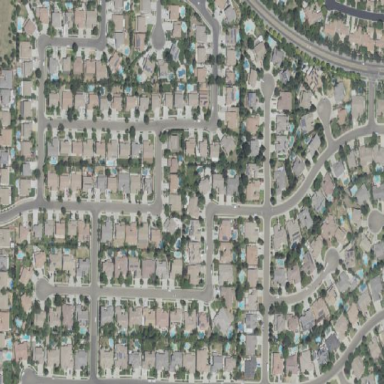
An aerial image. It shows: This residential area consists of single-family homes.